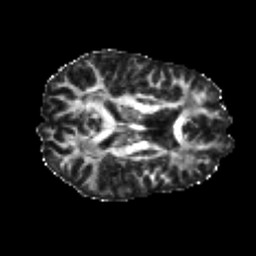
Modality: FA
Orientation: axial
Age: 23
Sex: male
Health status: healthy
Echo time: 0.074 s